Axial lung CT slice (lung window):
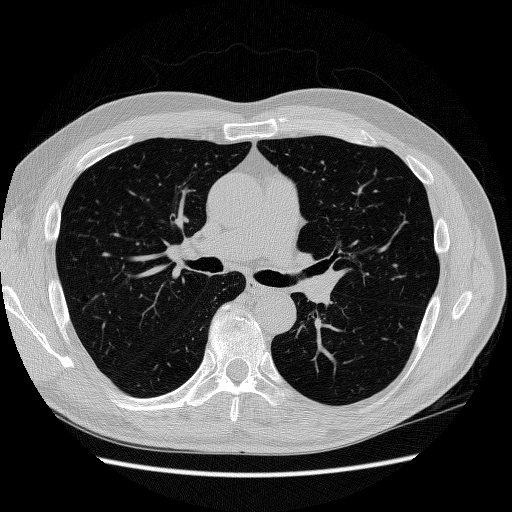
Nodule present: no